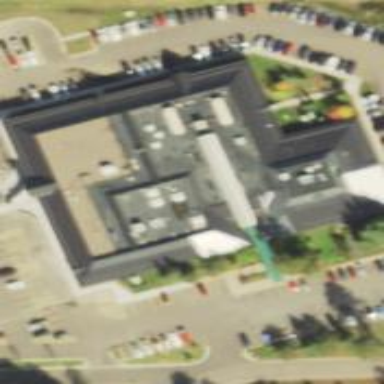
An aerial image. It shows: Healthcare clinic.